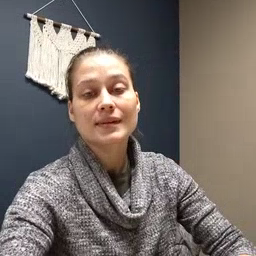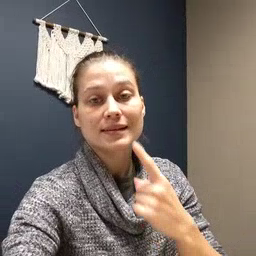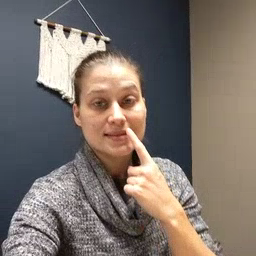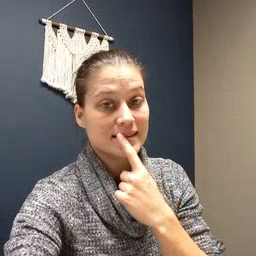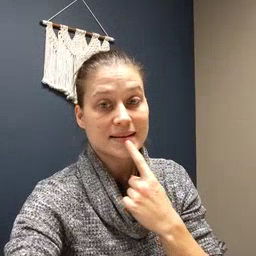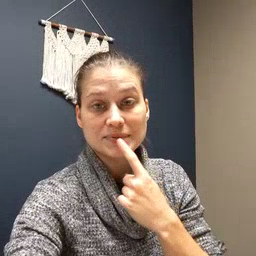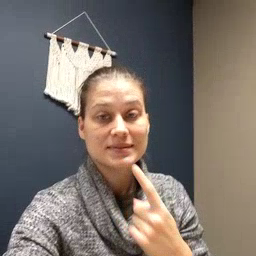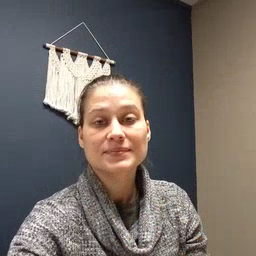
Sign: lips